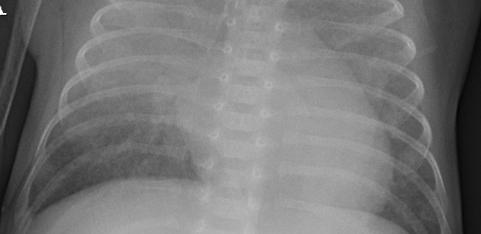
Diagnosis: PNEUMONIA